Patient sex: M
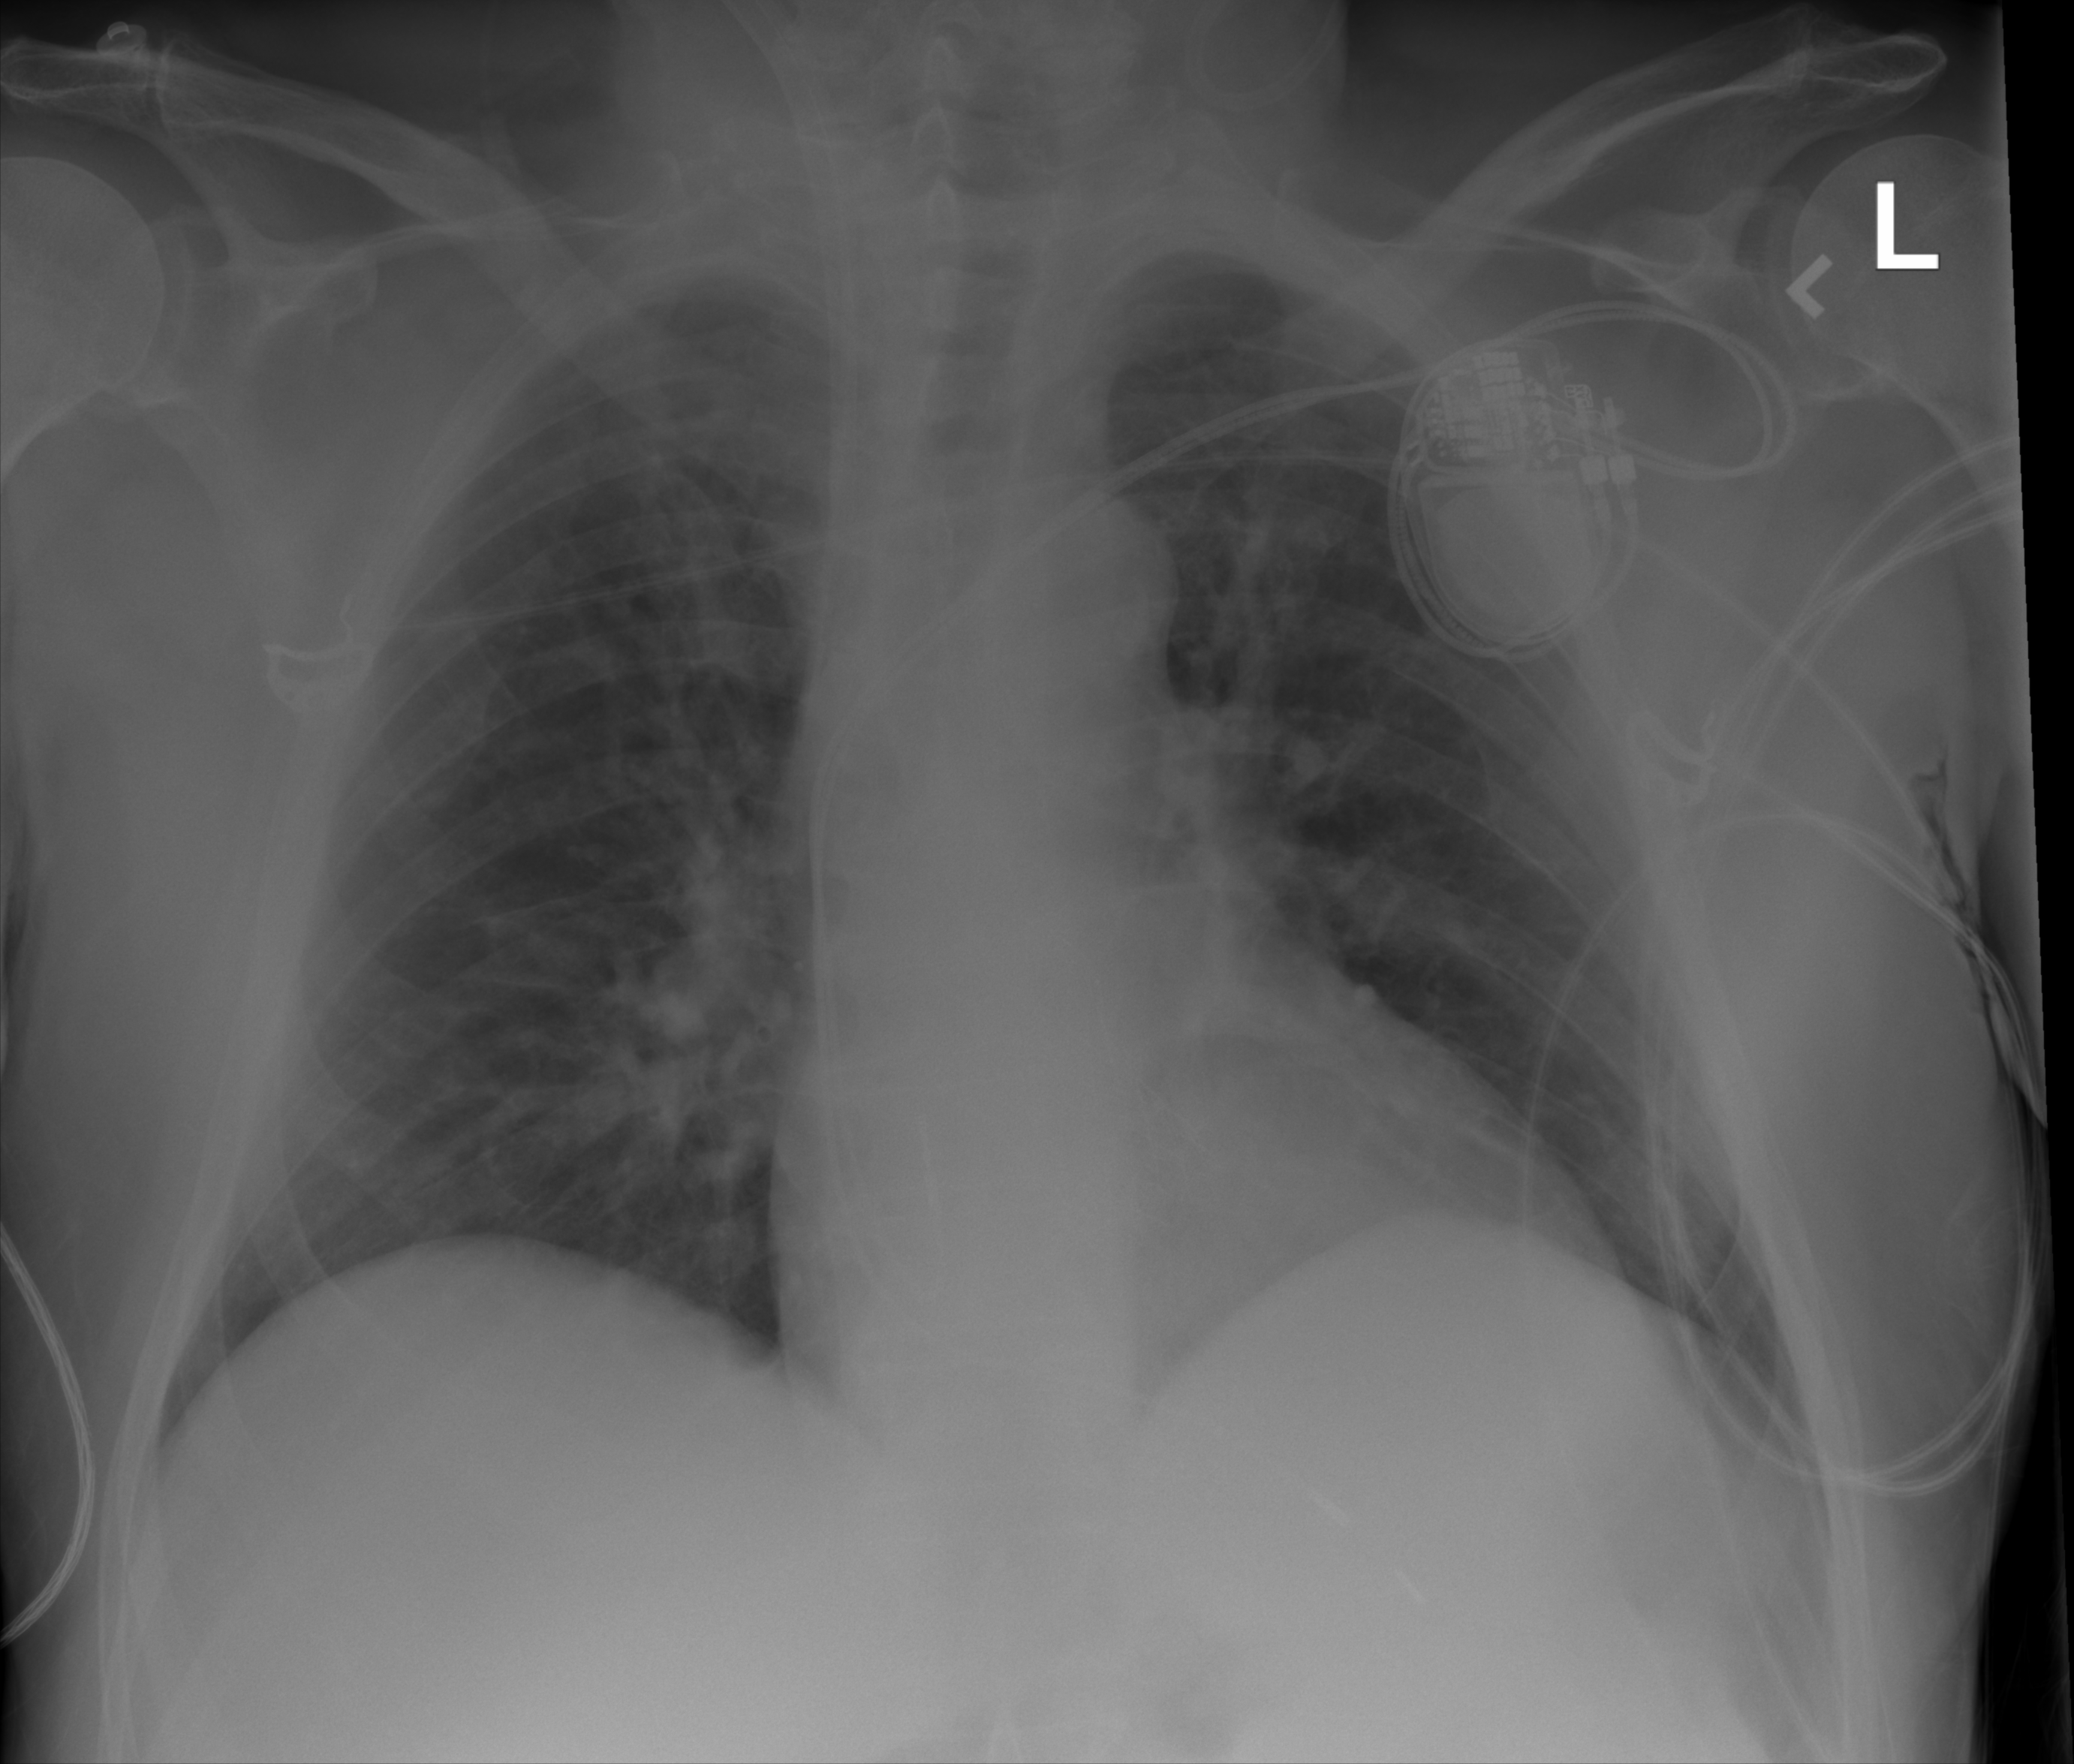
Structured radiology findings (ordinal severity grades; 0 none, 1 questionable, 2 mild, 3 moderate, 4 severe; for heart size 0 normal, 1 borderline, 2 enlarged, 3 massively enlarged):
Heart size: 0
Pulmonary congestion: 0
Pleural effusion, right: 0
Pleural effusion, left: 0
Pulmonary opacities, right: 0
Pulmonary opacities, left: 0
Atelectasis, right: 1
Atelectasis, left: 1